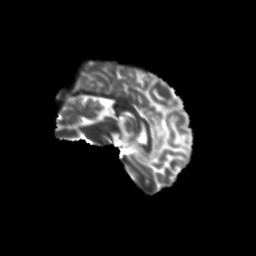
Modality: T2w
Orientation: sagittal
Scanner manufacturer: siemens
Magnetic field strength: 3 T
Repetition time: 9.2 s
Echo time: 0.084 s